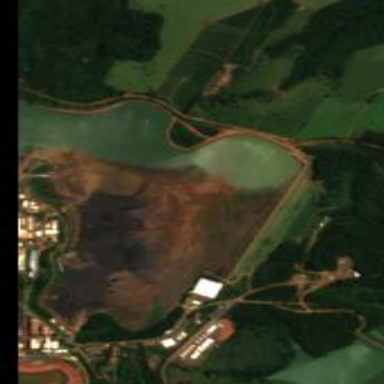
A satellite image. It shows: Tailings reservoir.